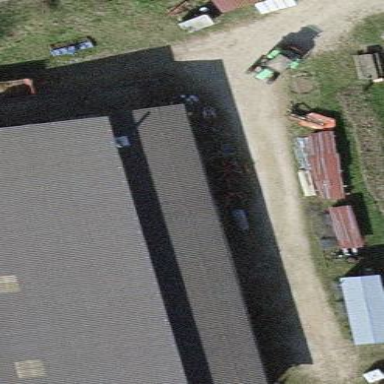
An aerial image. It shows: Farm auxiliary building.